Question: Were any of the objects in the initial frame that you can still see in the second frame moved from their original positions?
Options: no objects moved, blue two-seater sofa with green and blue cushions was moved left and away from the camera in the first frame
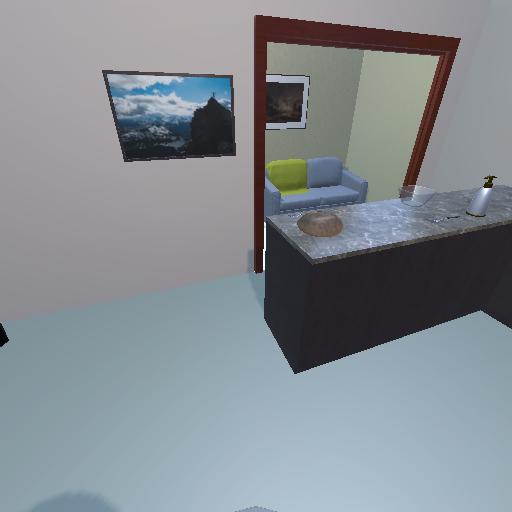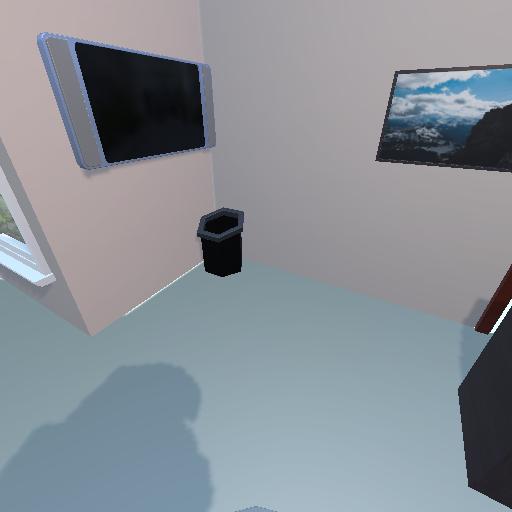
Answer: no objects moved